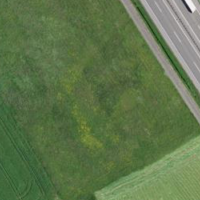
EUNIS habitat code: 57
Species observed at this site:
Milvus milvus